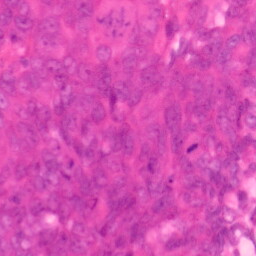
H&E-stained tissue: Colon